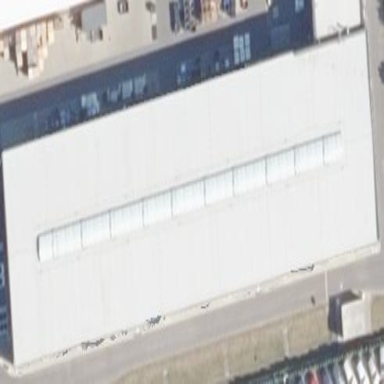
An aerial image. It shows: Industrial building.